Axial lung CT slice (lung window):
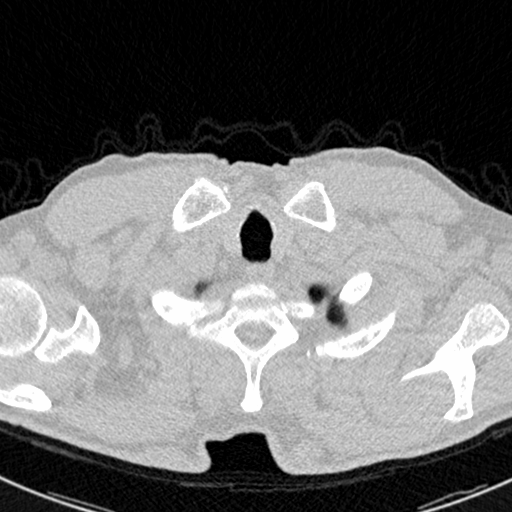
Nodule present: no